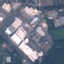
Land use / land cover class: Industrial